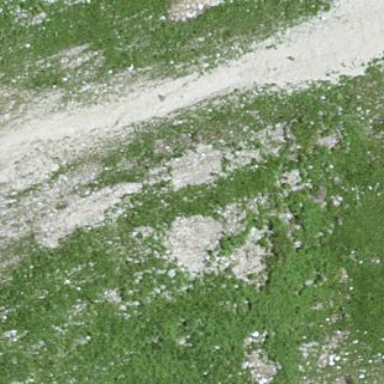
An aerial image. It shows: Natural scree.